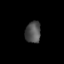
Tissue: skin
Cell type: Epithelial cells
Senescence score: 0.2584
Nuclear area (px): 327
Mean DAPI intensity: 79.511